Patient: sex M, age 47
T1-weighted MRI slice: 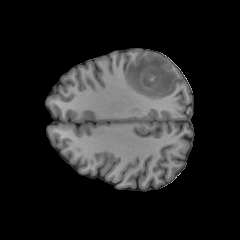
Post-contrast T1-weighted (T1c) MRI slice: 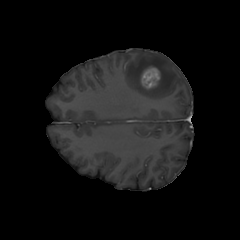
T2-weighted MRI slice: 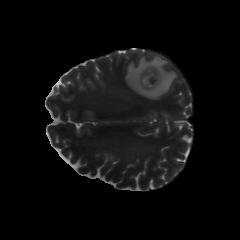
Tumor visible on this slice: yes
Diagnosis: Glioblastoma, IDH-wildtype
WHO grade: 4